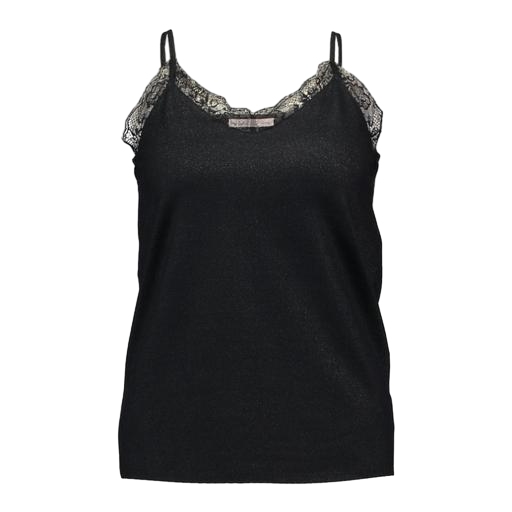
black curve cami rib lace, black dentelle lace-detail camisole, black lace-trim tank top, white background